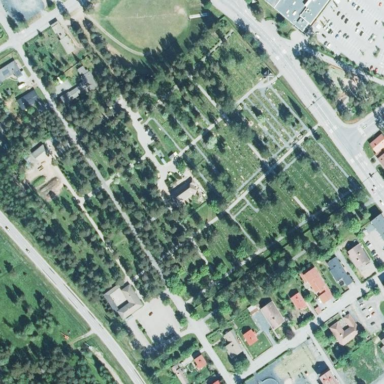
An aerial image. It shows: Grave yard.